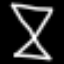
Label: hourglass